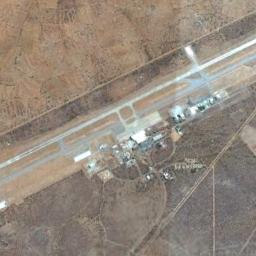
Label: airport